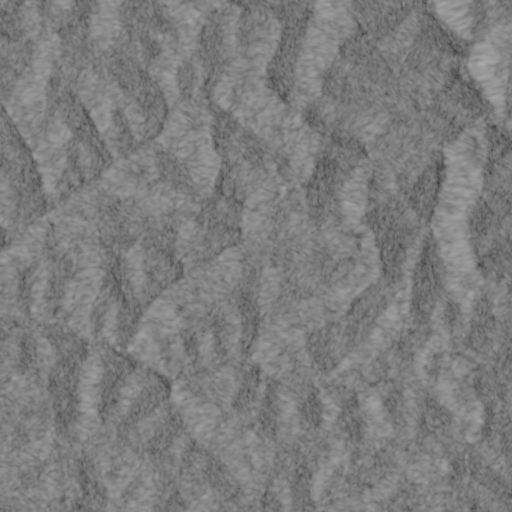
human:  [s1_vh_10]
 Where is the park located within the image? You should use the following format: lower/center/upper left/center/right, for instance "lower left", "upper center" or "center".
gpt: The park is located in the upper center of the image.
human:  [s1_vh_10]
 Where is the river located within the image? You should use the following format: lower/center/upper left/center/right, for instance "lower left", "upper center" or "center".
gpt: The river is located in the left of the image.
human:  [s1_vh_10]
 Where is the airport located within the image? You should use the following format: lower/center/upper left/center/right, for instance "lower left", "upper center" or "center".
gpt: There is no airport in the image.

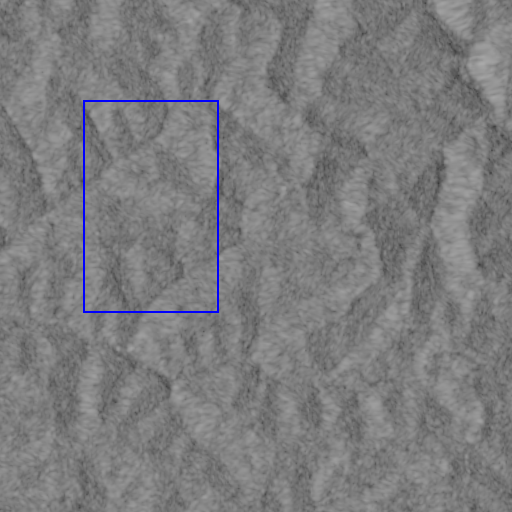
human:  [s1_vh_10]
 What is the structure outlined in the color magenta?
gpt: There is no magenta outline.
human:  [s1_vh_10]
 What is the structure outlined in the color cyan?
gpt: There is no structure outlined in cyan.